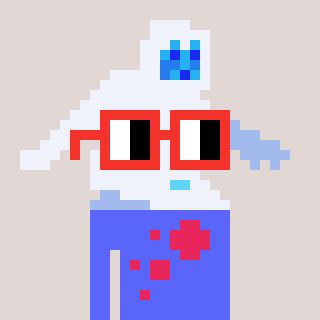
a pixel art character with square red glasses, a yeti-shaped head and a purple-colored body on a warm background